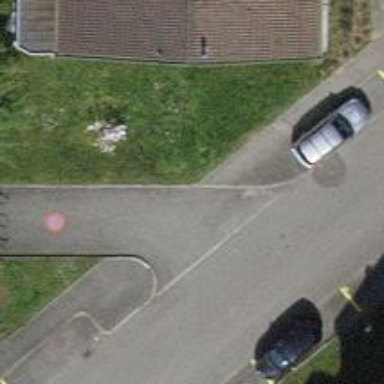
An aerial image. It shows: Raised kerb.